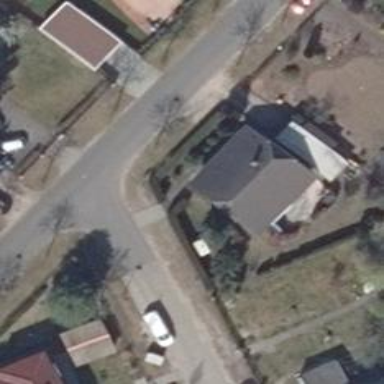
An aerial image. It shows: Half-hipped roof house.